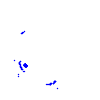
Particle: proton